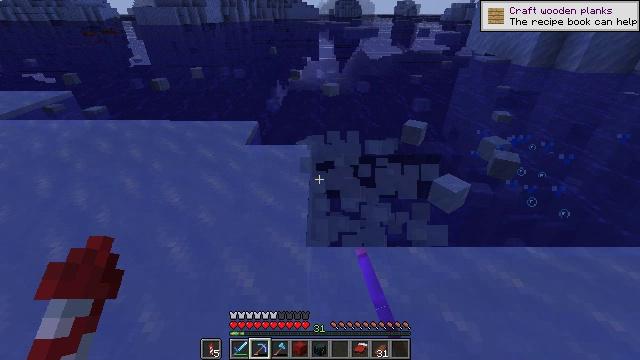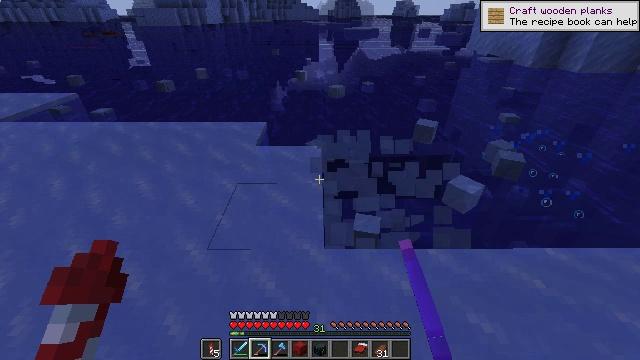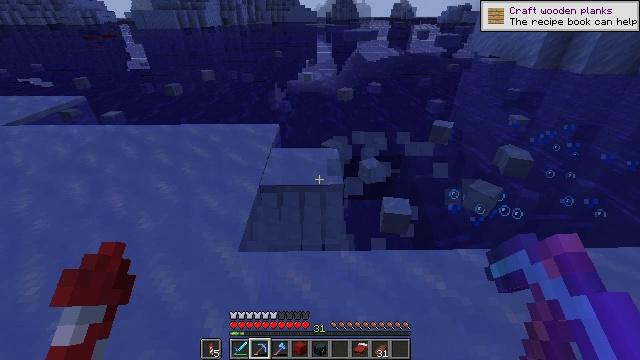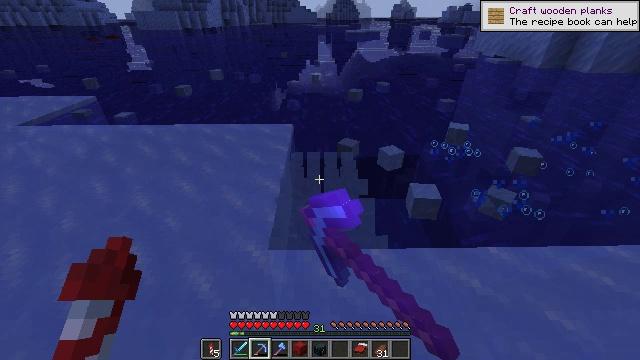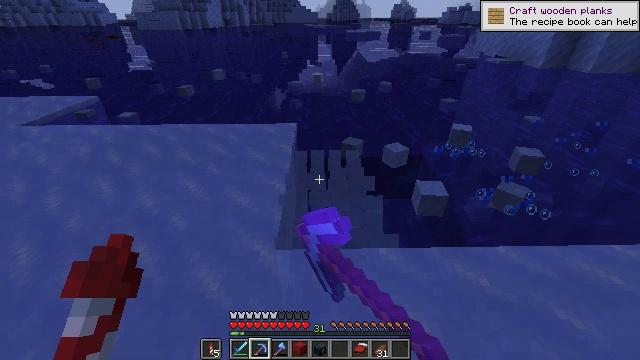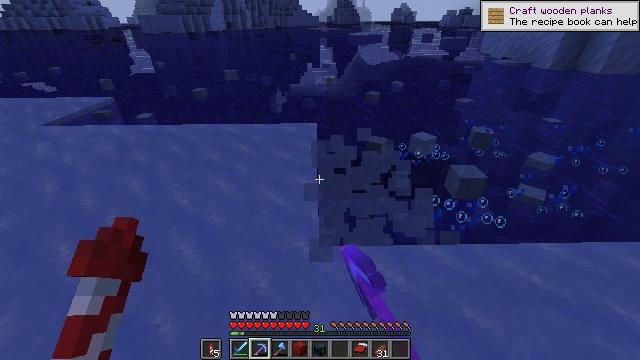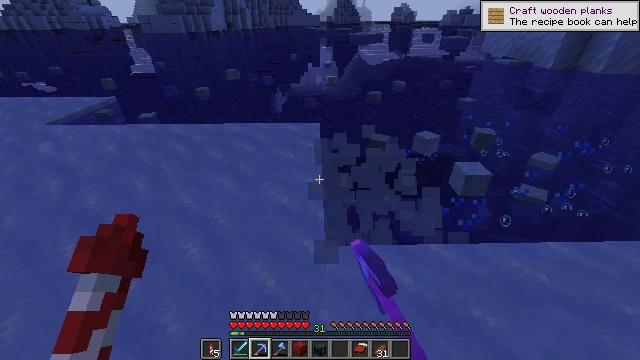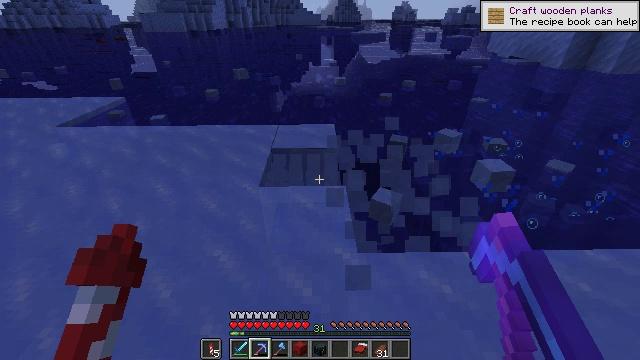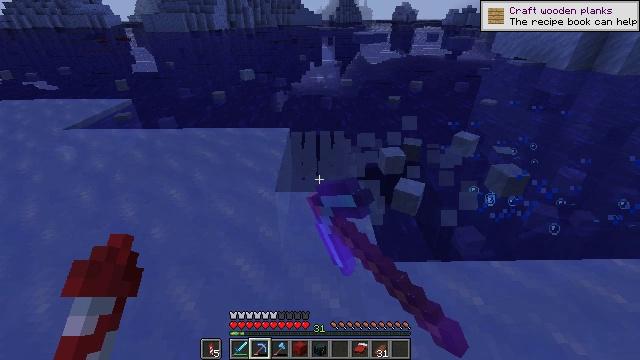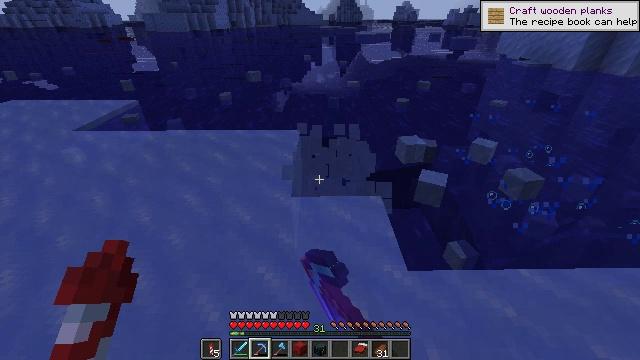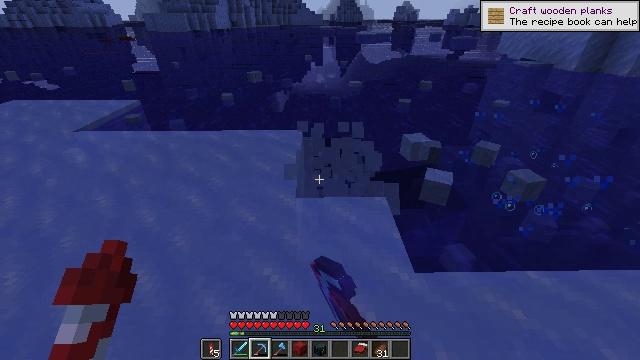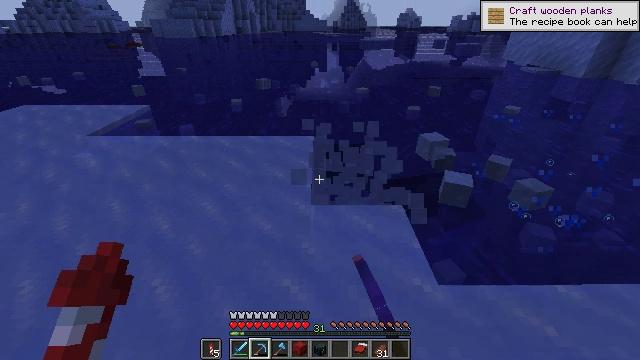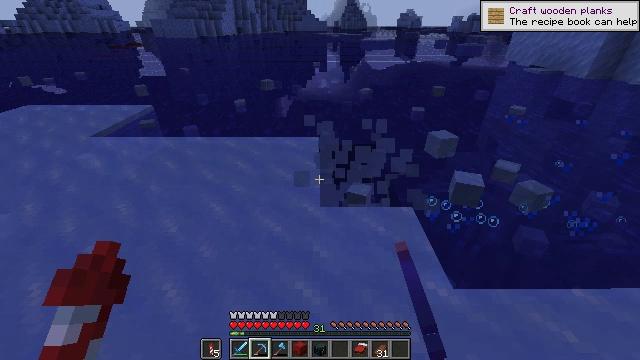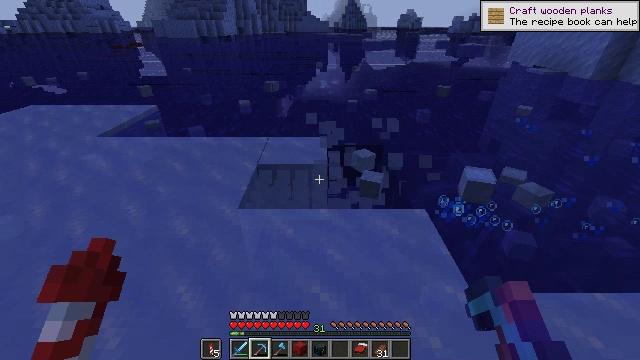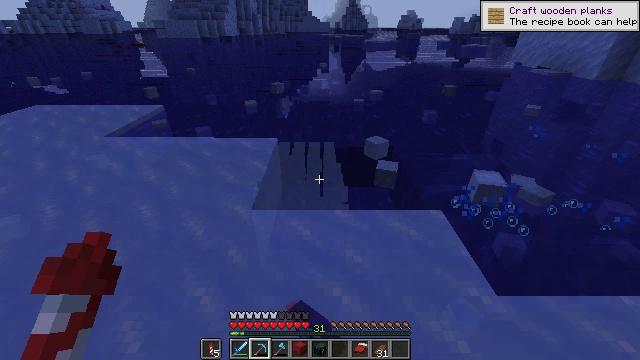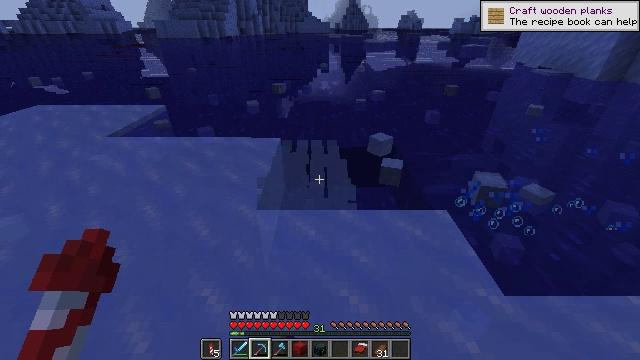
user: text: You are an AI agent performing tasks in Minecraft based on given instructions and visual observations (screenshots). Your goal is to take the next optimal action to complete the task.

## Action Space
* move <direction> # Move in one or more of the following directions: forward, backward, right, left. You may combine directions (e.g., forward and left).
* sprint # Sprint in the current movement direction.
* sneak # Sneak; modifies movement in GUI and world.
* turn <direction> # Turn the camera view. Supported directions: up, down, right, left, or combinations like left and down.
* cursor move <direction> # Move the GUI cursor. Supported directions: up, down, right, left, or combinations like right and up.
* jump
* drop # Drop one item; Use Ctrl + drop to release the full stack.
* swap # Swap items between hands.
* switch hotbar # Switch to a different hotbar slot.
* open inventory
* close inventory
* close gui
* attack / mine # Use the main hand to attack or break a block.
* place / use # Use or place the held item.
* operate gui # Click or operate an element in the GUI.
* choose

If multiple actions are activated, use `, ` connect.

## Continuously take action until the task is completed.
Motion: motion action
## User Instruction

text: Gather ice for building or crafting.
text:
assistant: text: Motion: move left, attack / mine
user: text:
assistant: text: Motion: move left, attack / mine
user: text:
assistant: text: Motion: move left, attack / mine
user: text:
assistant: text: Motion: move left, attack / mine
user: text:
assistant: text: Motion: move forward and move left, attack / mine
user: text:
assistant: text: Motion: move forward and move left, attack / mine
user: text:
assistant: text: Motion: move forward and move left, attack / mine
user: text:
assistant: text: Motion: move forward and move left, attack / mine
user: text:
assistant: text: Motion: attack / mine
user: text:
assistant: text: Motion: attack / mine
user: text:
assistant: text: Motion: turn up, attack / mine
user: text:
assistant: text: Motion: attack / mine
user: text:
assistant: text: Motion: move left, attack / mine
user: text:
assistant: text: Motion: move left, attack / mine
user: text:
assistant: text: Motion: move left, attack / mine
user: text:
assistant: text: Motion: move left, attack / mine
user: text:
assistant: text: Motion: move left, attack / mine
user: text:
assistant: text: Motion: move left, attack / mine
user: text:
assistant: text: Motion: move left, attack / mine
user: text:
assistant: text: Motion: move left, attack / mine
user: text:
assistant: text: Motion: move left, attack / mine
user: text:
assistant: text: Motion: move left, attack / mine
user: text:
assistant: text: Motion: move left, attack / mine
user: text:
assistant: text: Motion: move left, attack / mine
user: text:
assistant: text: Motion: move left, attack / mine
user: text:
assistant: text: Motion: move left, attack / mine
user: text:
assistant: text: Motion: move left, attack / mine
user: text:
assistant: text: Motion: move left, attack / mine
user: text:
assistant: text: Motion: move left, attack / mine
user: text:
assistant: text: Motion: move left, attack / mine